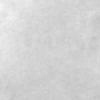
Label: no_change